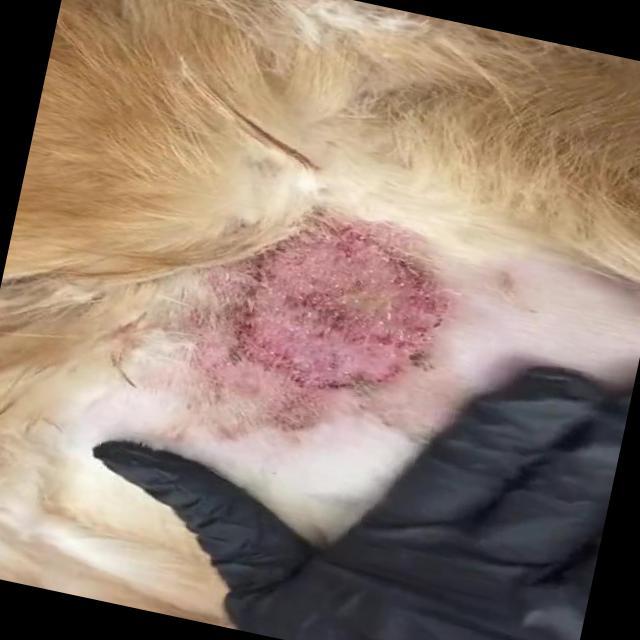
Canine dermatitis — inflammation of the skin presenting with erythema, pruritus, papules, and excoriation. May be allergic, contact, or atopic in origin.